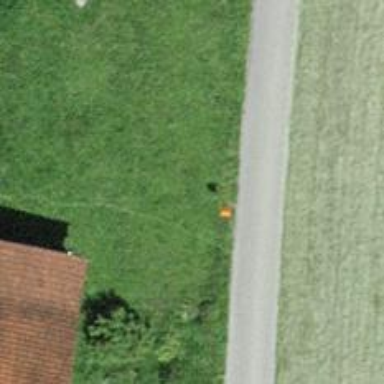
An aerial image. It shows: Aerial marker colored orange.